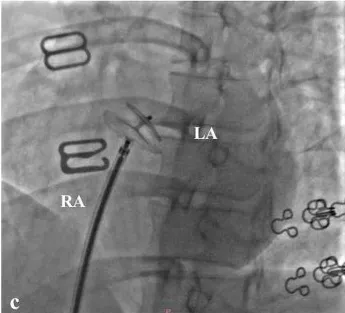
(C) The traction test of PFO closure was successful.
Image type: radiology (x_ray)